Question: I'm creating a tableView in appcelerator (Android) and I want to add an image to it. This is just a test because I also had some problems with it in my project and I wanted to try it out first somewhere else so I wouldn't ruin my whole project.
I first added the standard png's to see if he would show those, and he did. But when I add a png that I've created, he refuses to show it in the tableView. Does someone know why he refuses to show the image? (I created that png in photoshop by changing one of the standard png's and adding my image to it.)
'''
var win = Titanium.UI.createWindow({
title:'tableViewRow',
backgroundColor:'#fff'
});
var regData = [
{leftImage:'KS_nav_ui.png', title:'gft', left:20, color:'black'},
{rightImage:'KS_nav_views.png', title:'grofvuil', left:20, color:'black'},
{leftImage:'glas.png', title:'glas', left:20, color:'black'}
];
var tbl = Titanium.UI.createTableView({
data:regData
});
win.add(tbl);
win.open();
'''
Here's an image of the result I get in my android emulator (android api: Google APIs Android 2.2 and screen:HVGA)

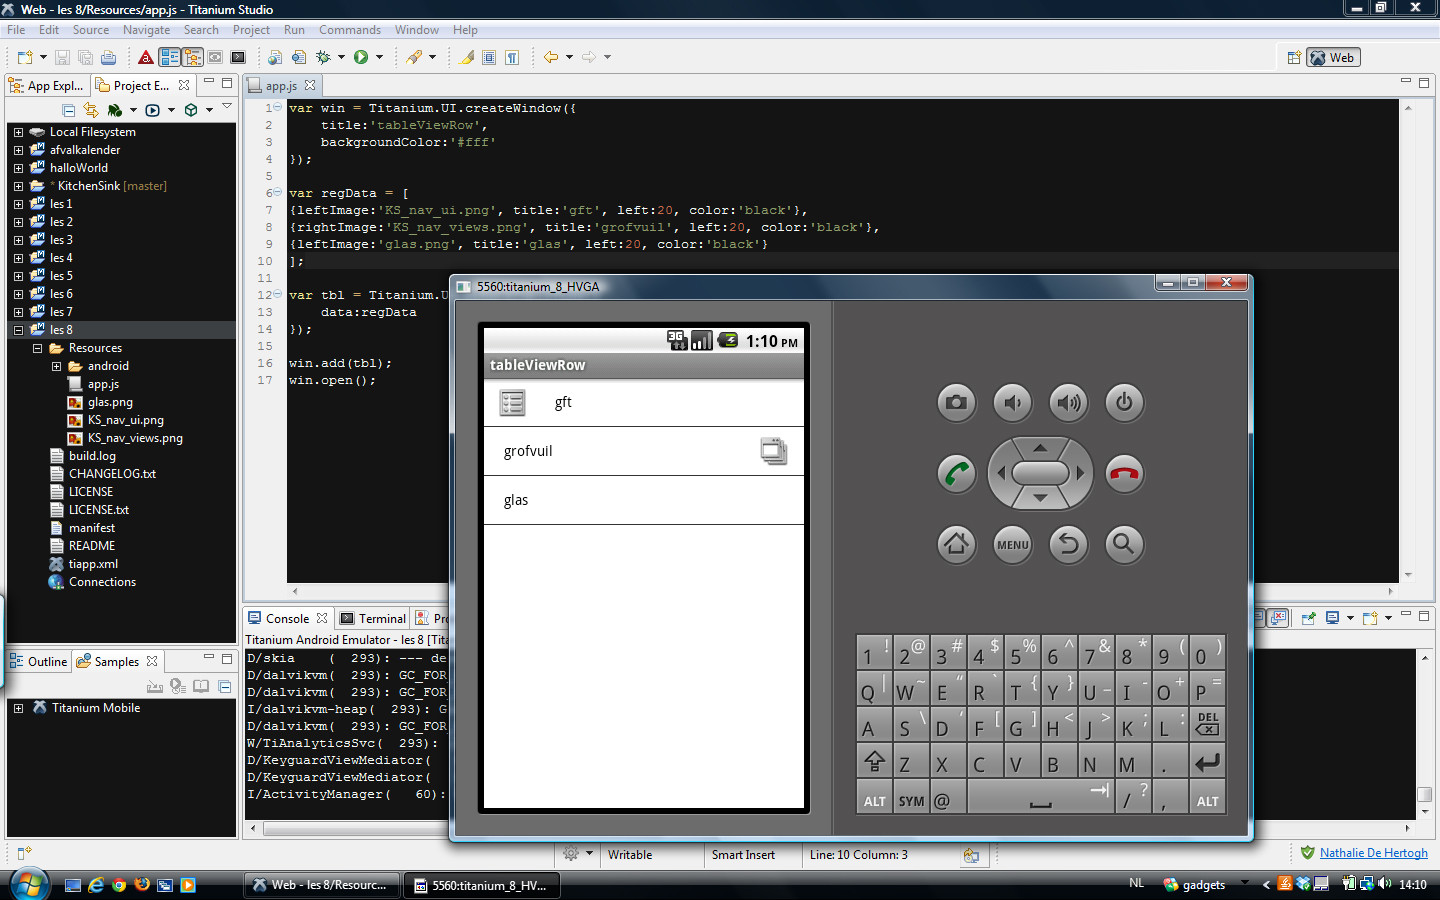
Answer: I've solved it. What I did is I ran the application in an android amulator. I closed the app and went back to the homescreen (where you can save some apps). I pressed on menu and went to the settings. Than I went to applications. I opened 'manage applications' and remove the application. I closed the emulator and ran it again and the images were shown.
I don't know why you have to do it, but it worked for me. I hope I can save someone the frustration by posting the answer (I know I had them :D)